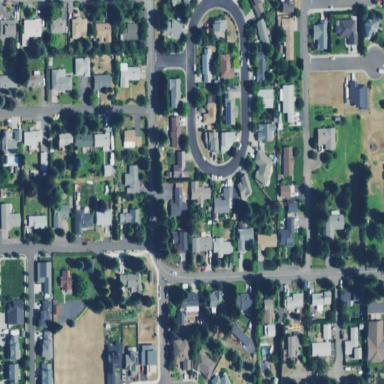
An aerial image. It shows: This residential area consists of single-family homes.